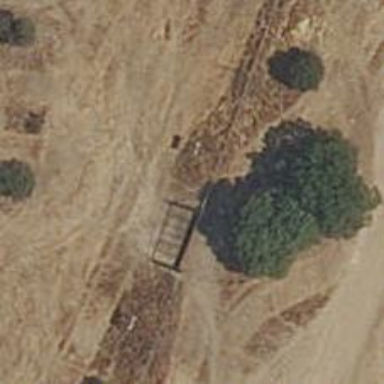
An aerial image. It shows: Gate.